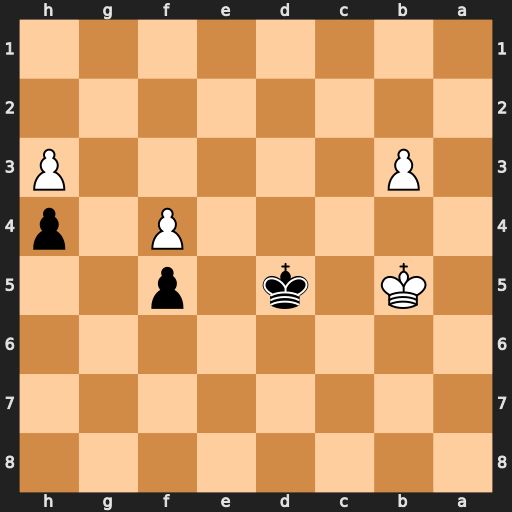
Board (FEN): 8/8/8/1K1k1p2/5P1p/1P5P/8/8
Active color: b
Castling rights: -
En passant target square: -
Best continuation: Ke4 Kc5 Kxf4